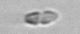
Label: Dinophyceae